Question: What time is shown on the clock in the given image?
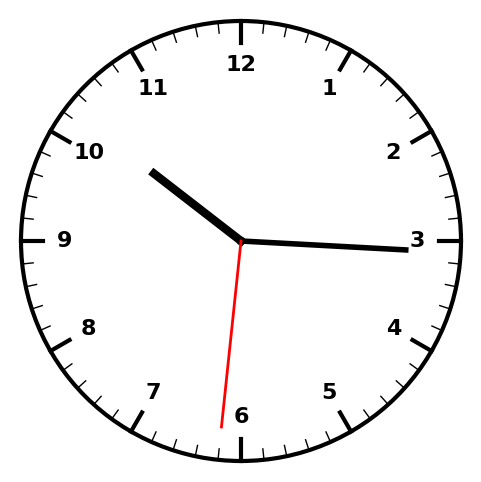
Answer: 10:15:31